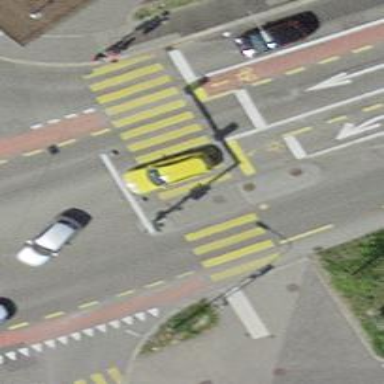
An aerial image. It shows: Crossing with traffic signals and pedestrian island.